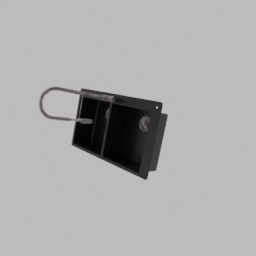
Label: appliances